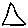
Label: triangle